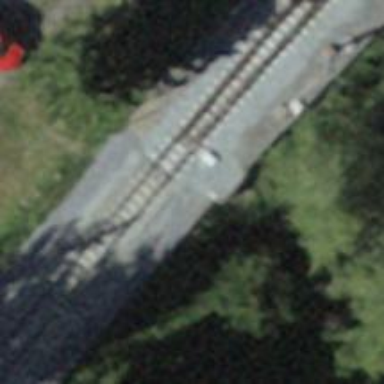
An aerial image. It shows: Railway switch.